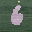
Label: 6